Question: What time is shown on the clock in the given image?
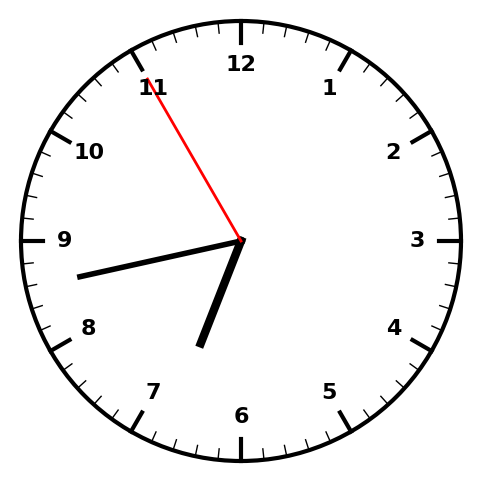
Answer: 06:42:55